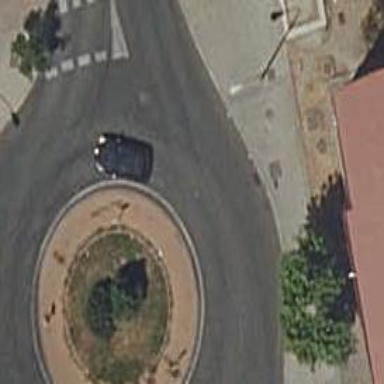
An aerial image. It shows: Residential road with roundabout.